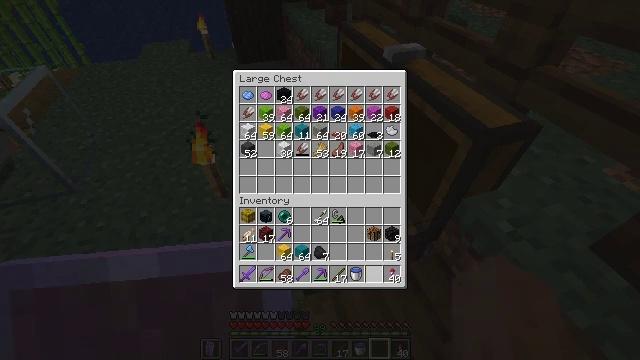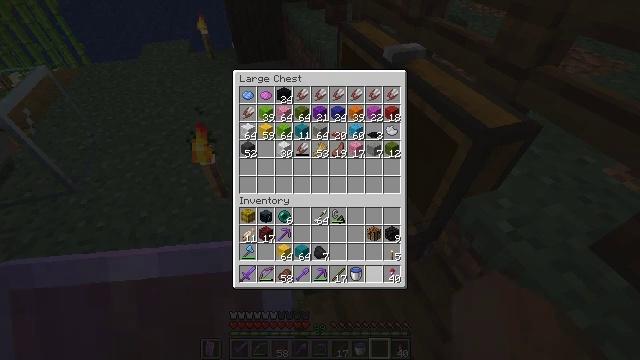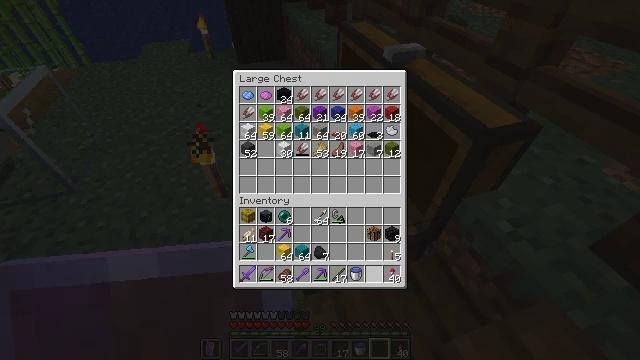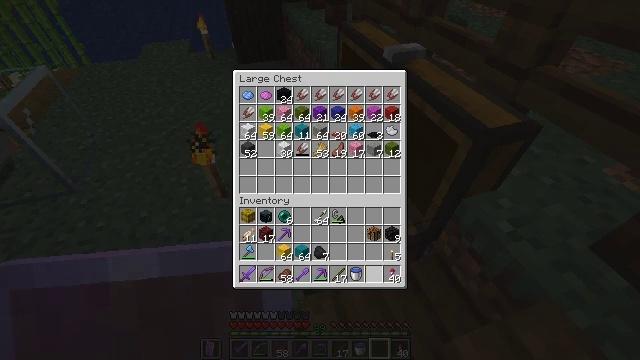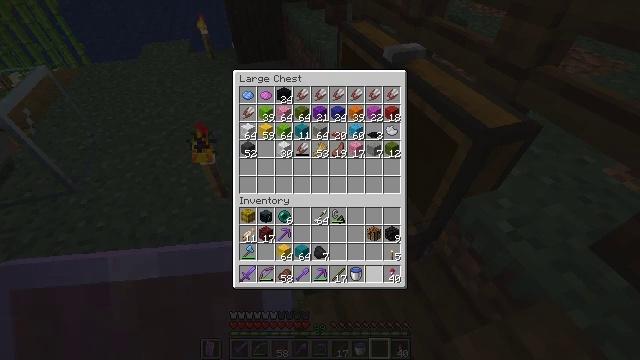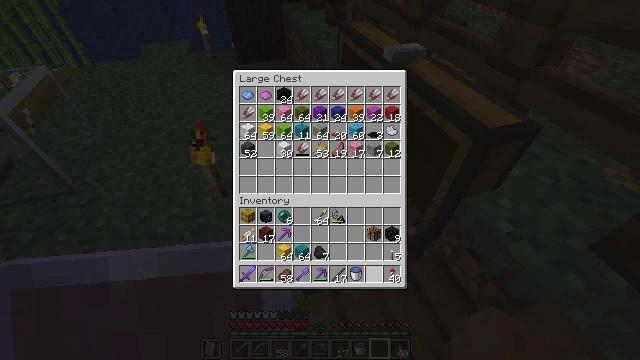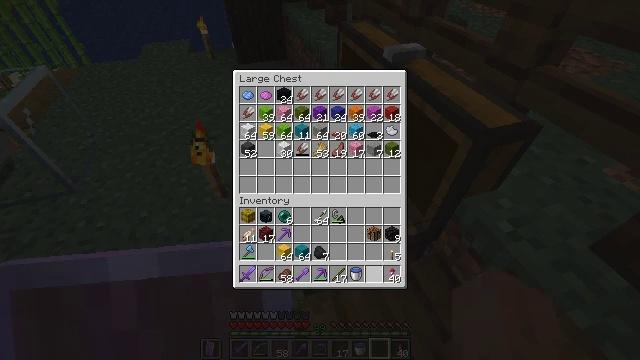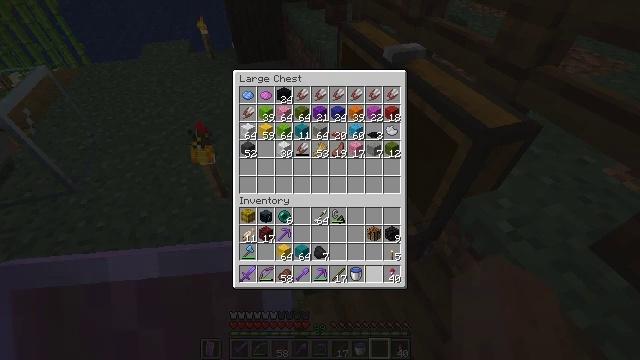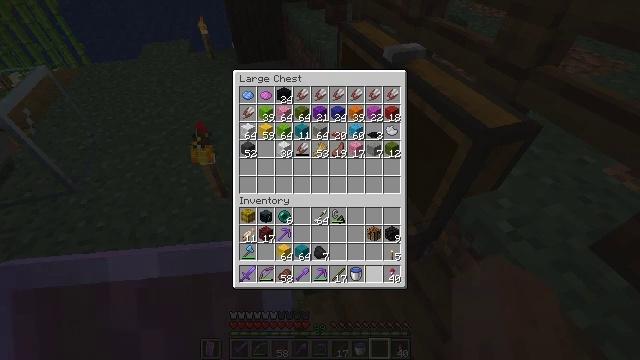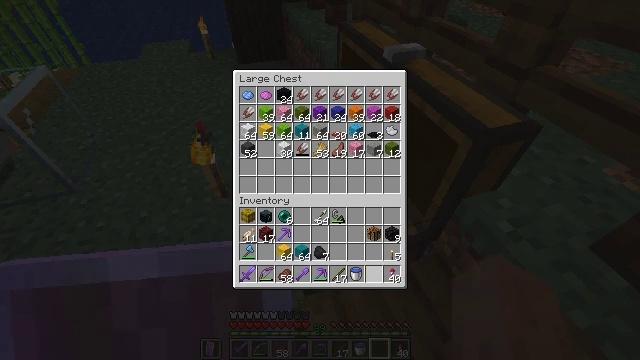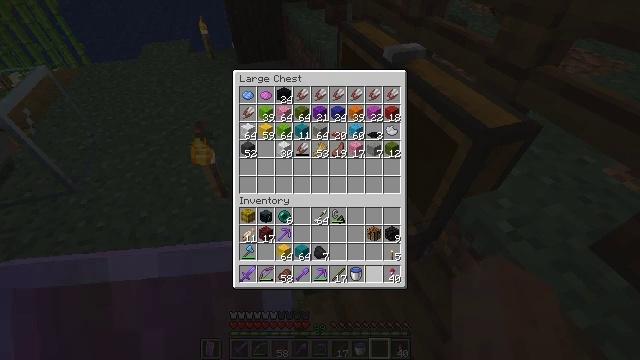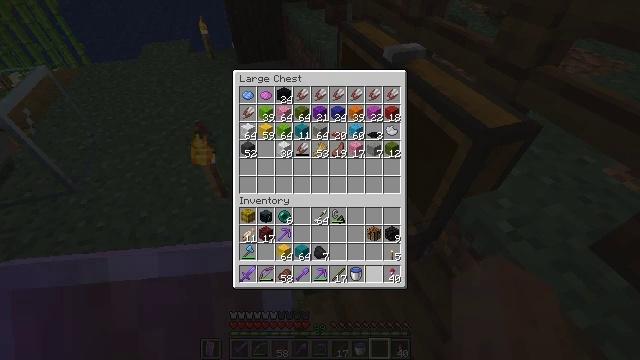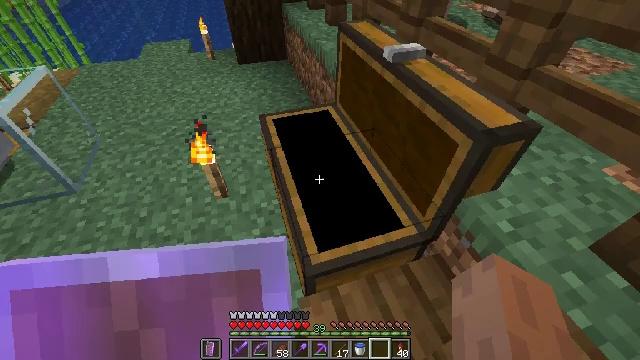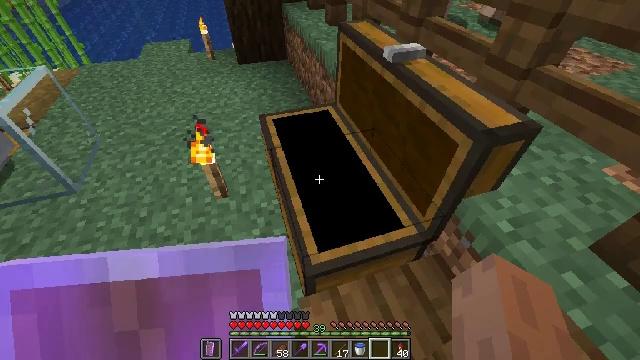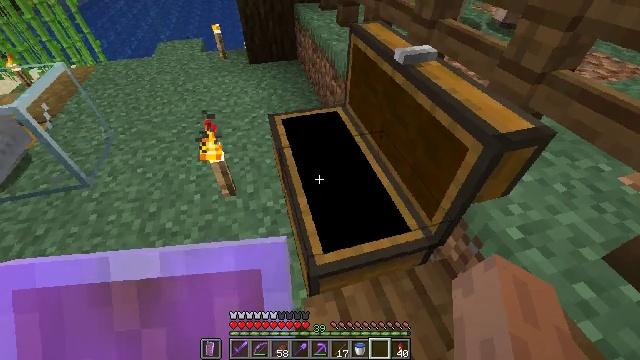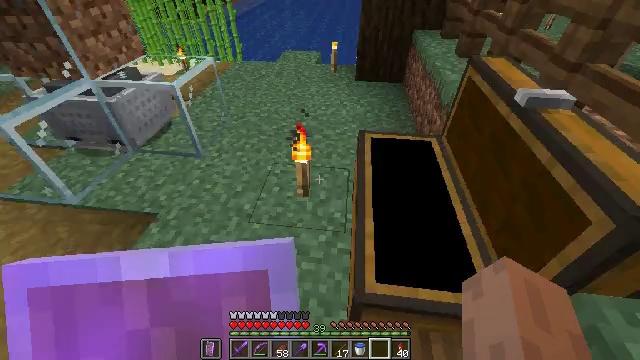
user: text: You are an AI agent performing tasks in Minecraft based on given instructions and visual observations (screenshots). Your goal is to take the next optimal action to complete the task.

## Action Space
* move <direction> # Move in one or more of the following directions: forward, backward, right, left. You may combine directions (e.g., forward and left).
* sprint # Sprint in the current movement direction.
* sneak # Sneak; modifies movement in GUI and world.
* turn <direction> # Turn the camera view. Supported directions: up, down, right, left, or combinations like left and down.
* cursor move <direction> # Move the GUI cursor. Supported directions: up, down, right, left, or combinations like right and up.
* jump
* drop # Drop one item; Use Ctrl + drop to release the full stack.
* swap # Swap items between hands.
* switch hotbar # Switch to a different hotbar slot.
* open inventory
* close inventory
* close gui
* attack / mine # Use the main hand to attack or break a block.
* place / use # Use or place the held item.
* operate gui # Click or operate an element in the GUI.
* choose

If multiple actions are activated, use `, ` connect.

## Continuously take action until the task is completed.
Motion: motion action
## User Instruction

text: craft item cyan carpet
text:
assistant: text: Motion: sneak, attack / mine
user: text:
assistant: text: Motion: sneak, attack / mine
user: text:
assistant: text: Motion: sneak
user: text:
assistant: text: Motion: sneak
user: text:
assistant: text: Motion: no_op
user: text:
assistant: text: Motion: no_op
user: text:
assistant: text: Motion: no_op
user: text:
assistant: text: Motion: no_op
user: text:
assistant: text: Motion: no_op
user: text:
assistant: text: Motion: no_op
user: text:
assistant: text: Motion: no_op
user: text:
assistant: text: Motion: no_op
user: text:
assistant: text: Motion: no_op
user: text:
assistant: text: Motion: turn left
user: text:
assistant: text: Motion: turn left and up
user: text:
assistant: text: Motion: turn left and up
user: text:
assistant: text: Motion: move forward, turn left and up
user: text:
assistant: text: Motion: move forward
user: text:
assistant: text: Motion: move forward
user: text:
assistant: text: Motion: move forward
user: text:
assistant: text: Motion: move forward
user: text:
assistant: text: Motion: move forward
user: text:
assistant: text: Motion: move forward
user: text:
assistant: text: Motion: move forward
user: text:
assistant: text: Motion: move forward, sprint
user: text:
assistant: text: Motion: move forward, sprint, turn up
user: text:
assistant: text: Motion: move forward, sprint
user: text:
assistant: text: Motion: move forward, sprint
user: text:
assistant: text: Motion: move forward, sprint
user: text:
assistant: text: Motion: move forward and move right, sprint